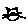
Label: cat